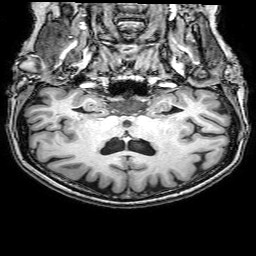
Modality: T1w
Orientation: sagittal
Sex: female
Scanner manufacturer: philips
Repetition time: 0.008172 s
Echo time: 0.00374 s